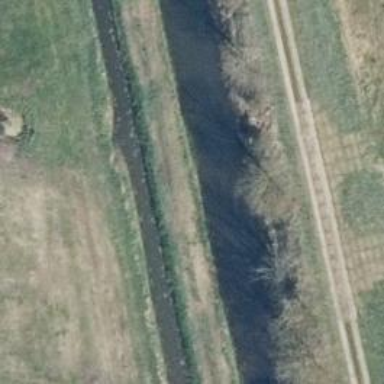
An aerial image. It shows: Canal.